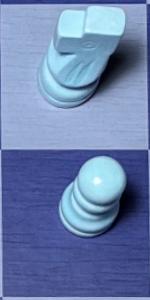
Label: Pawn_White